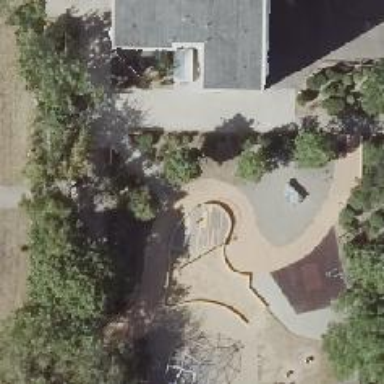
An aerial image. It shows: Playground area for leisure activities on the land.